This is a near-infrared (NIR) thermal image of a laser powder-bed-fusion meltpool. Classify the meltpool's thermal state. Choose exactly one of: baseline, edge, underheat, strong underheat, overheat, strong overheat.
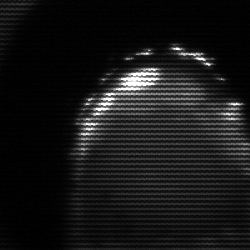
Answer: edge